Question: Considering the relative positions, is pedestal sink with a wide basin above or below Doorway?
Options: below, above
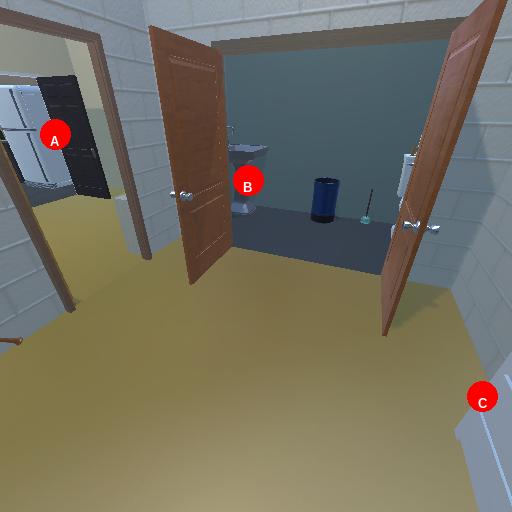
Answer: below